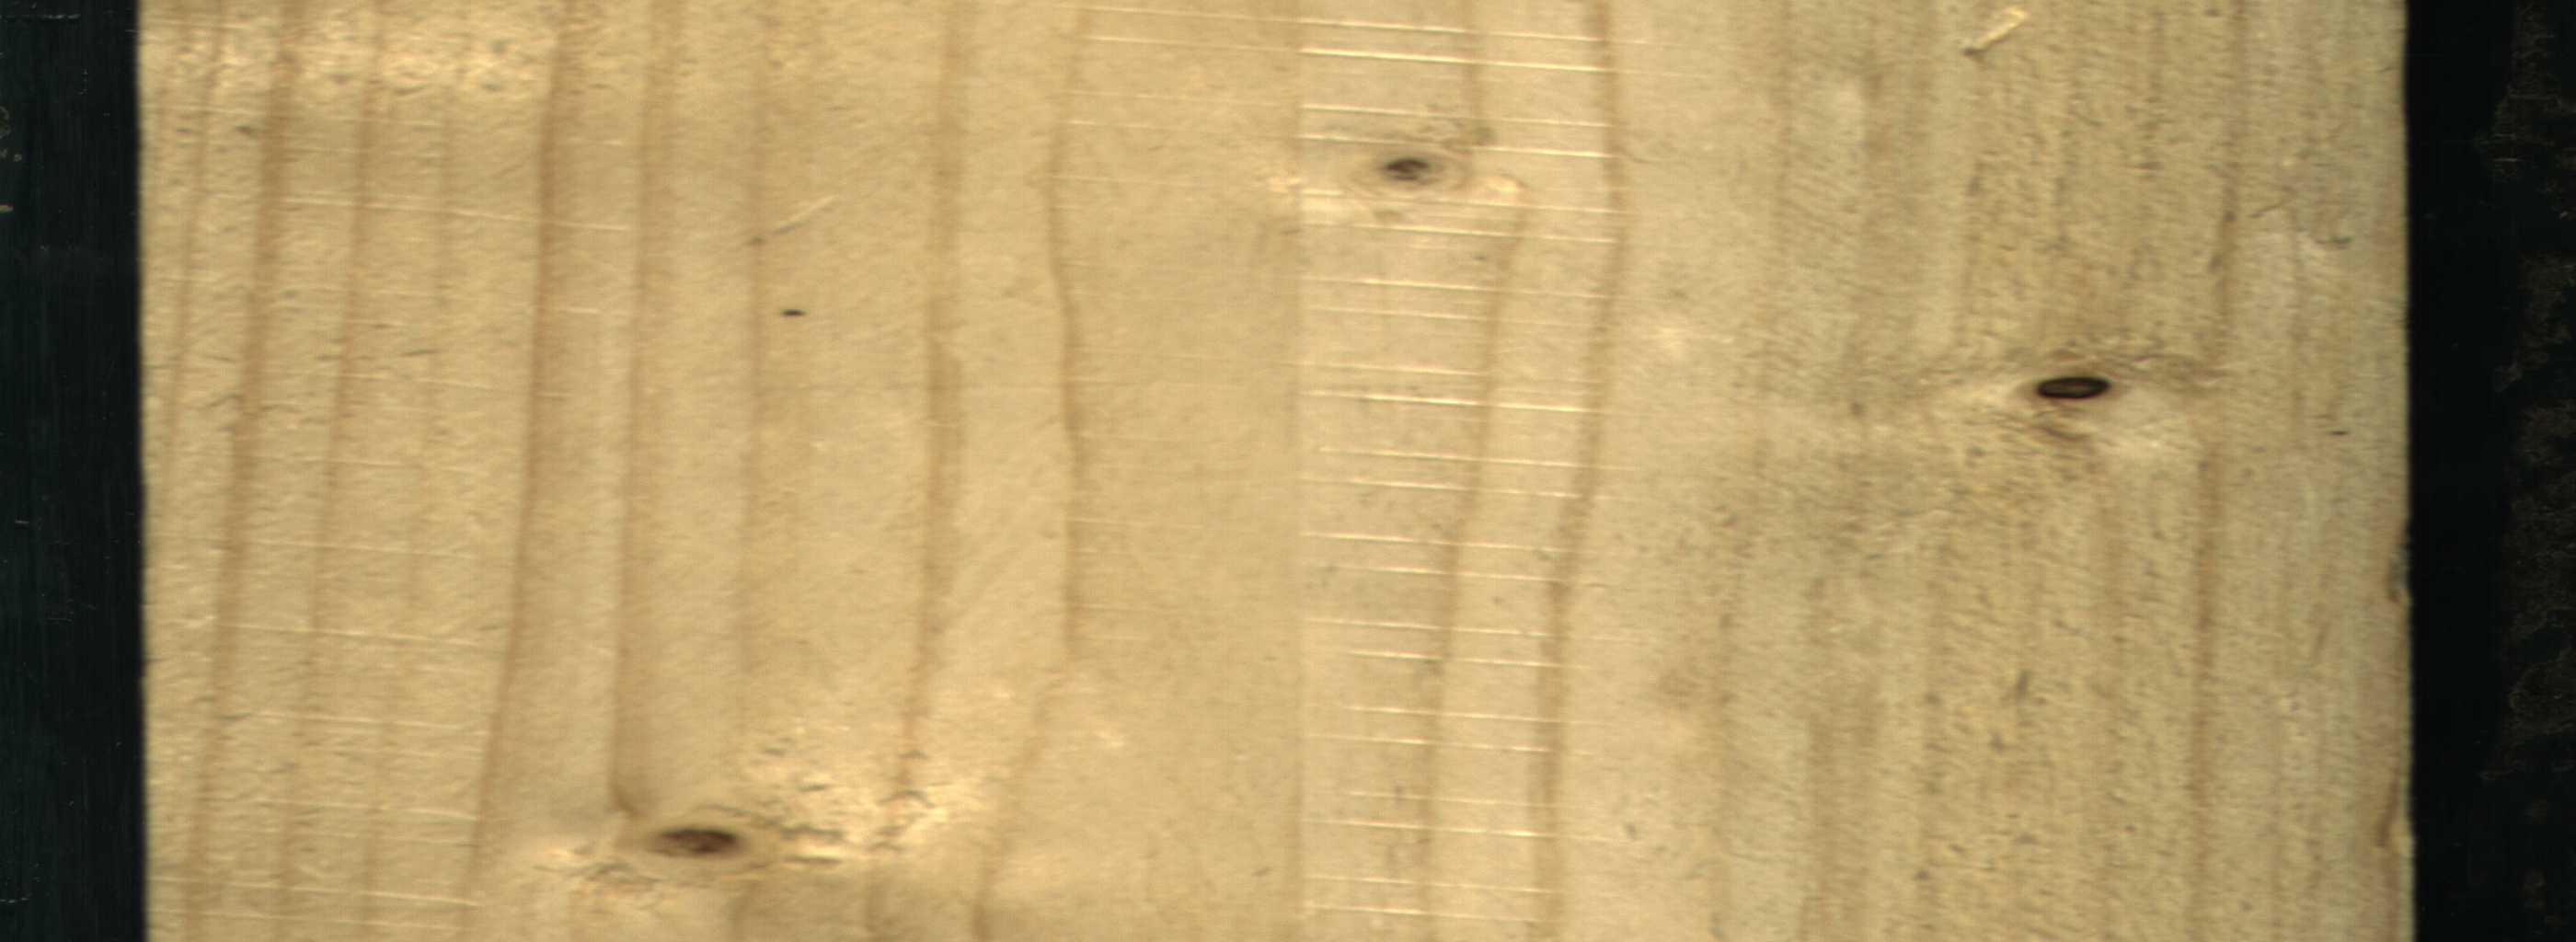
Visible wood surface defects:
Dead_Knot
Live_Knot
Live_Knot